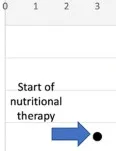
Patient s anthropometric assessment.
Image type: pathology (immunostaining)